Question:
Its hard to see the checkbox, but I cant seem to put the box on the right side of the list item.
'''
<LinearLayout
android:layout_width="match_parent"
android:layout_height="match_parent"
android:gravity="left|center"
android:orientation="vertical"
>
<TextView
android:id="@+id/list_title"
android:layout_width="match_parent"
android:layout_height="wrap_content"
android:layout_gravity="center_vertical"
android:ellipsize="end"
android:gravity="left|center"
android:paddingLeft="7dp"
android:paddingTop="5dp"
android:singleLine="false"
android:textColor="#FF00B8FF"
android:textSize="14sp" />
<TextView
android:id="@+id/list_subtitle"
android:layout_width="match_parent"
android:layout_height="wrap_content"
android:layout_gravity="center_vertical"
android:ellipsize="end"
android:gravity="left|center"
android:paddingBottom="14dp"
android:paddingLeft="7dp"
android:singleLine="false"
android:textColor="#FFFFFFFF"
android:textSize="14sp" />
</LinearLayout>
<LinearLayout
android:layout_width="match_parent"
android:layout_height="match_parent"
android:orientation="horizontal"
>
<CheckBox
android:id="@+id/checkbox1"
android:layout_width="wrap_content"
android:layout_height="wrap_content"
android:layout_gravity="center_vertical"
/>
</LinearLayout>
'''
I want the checkbox to be on the right side of the list item.
Im not sure where i'm doing it incorrectly. I have tried several combinations of layout_gravity and weight.
Thanks!
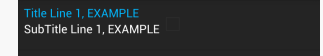
Answer: Try this!
'''
<RelativeLayout xmlns:android="http://schemas.android.com/apk/res/android"
android:layout_width="match_parent"
android:layout_height="match_parent"
android:gravity="left|center">
<LinearLayout
android:id="@+id/linear"
android:layout_height="wrap_content"
android:layout_width="wrap_content"
android:orientation="vertical">
<TextView
android:id="@+id/list_title"
android:layout_width="wrap_content"
android:layout_height="wrap_content"
android:layout_gravity="center_vertical"
android:ellipsize="end"
android:gravity="left|center"
android:paddingLeft="7dp"
android:paddingTop="5dp"
android:singleLine="false"
android:textColor="#FF00B8FF"
android:textSize="14sp" />
<TextView
android:id="@+id/list_subtitle"
android:layout_width="wrap_content"
android:layout_height="wrap_content"
android:layout_gravity="center_vertical"
android:ellipsize="end"
android:gravity="left|center"
android:paddingBottom="14dp"
android:paddingLeft="7dp"
android:singleLine="false"
android:textColor="#FFFFFFFF"
android:textSize="14sp" />
</LinearLayout>
<CheckBox
android:id="@+id/checkbox1"
android:layout_width="wrap_content"
android:layout_height="wrap_content"
android:layout_gravity="center_vertical"
android:layout_alignBottom="@id/linear"
android:layout_alignTop="@id/linear"
android:layout_alignParentRight="true"/>
</RelativeLayout>
'''
:)